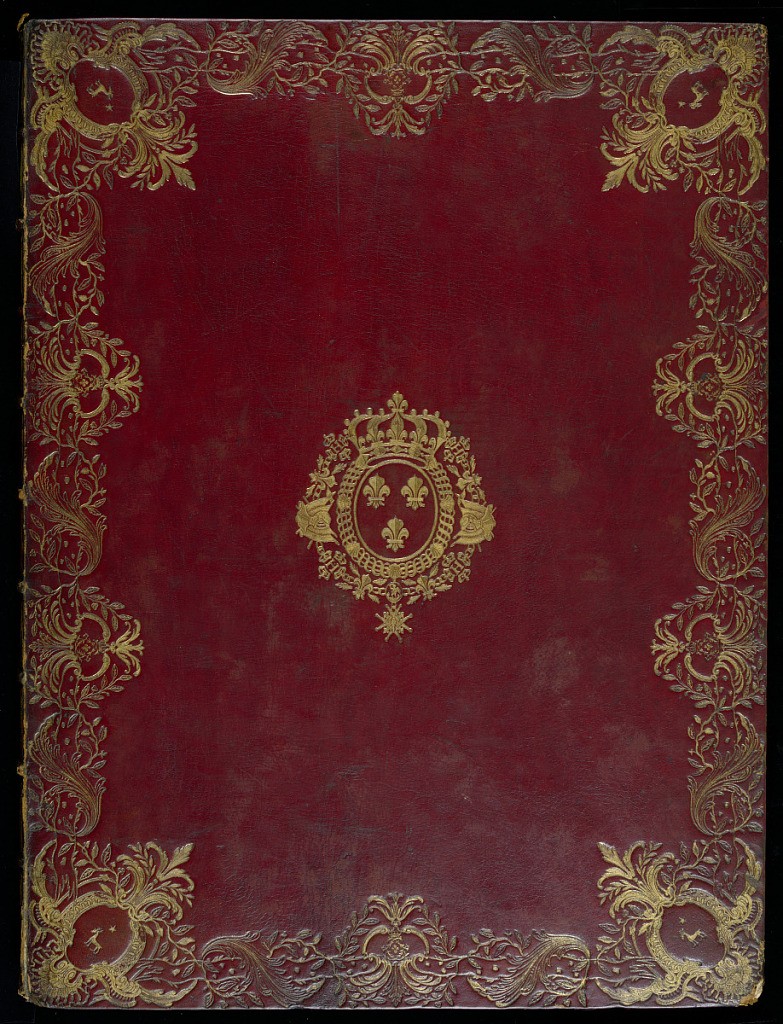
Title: Représentation des fêtes données par la ville de Strasbourg Pour la Convalescence du Roi ; à l'arrivée et pendant le séjour de sa Majesté en cette ville
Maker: Johann Martin Weis, French, 1711 - 1751
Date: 1745
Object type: Book
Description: Festival book describing and illustrating the festivities organized by the city of Strasbourg in honor of King Louis XV's visit in 1744. Bound in a French mid-eighteenth-century Morocco leather (goatskin) binding with blue silk endleaves, gilt tooling along spine and gilt block tooling on the covers, featuring the French Royal coat of arms and heraldic devices in the corners, possibly for a member of the de Cerjat family from the Pays de Vaud in Switzerland. The book later belonged to the French journalist Louis-Edmond Quentin, marquis de Champcenetz (1760-1794) who was executed for his writings. The book does not appear in the sale of his library in 1795 but his ex-libris is pasted onto the upper cover lining of the book. The binding is by the Parisian bookbinder A.M Padeloup.